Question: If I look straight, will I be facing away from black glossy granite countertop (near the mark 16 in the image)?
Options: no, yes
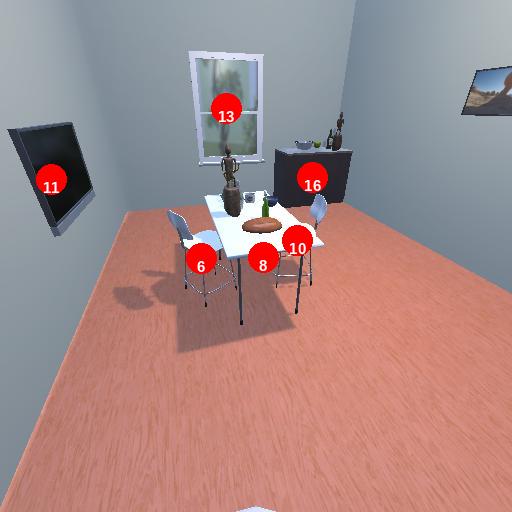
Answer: no